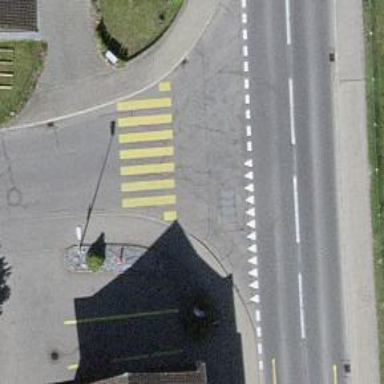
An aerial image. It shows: Uncontrolled zebra crossing with zebra markings.